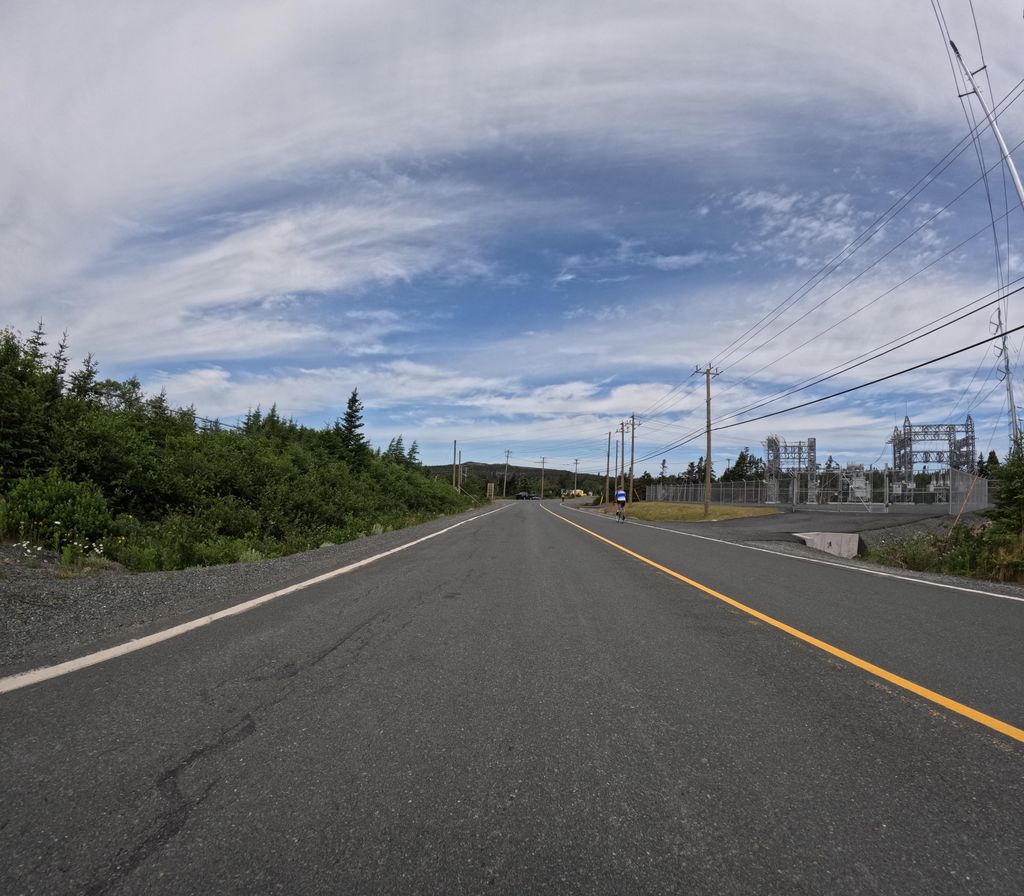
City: st_johns